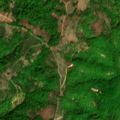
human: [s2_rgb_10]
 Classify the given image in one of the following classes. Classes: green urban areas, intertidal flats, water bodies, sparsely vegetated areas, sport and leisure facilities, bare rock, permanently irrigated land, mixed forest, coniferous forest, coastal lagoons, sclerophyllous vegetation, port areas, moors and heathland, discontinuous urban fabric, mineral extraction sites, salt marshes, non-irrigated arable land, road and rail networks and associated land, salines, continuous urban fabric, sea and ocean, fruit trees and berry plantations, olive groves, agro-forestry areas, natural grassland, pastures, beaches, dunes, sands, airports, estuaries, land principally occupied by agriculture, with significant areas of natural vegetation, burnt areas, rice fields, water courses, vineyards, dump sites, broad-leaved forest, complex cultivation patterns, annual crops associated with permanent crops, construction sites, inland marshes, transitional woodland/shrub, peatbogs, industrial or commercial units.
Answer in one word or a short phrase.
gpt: land principally occupied by agriculture, with significant areas of natural vegetation, broad-leaved forest